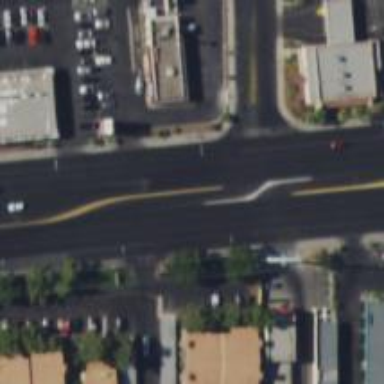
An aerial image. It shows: Asphalt road with primary link designation.